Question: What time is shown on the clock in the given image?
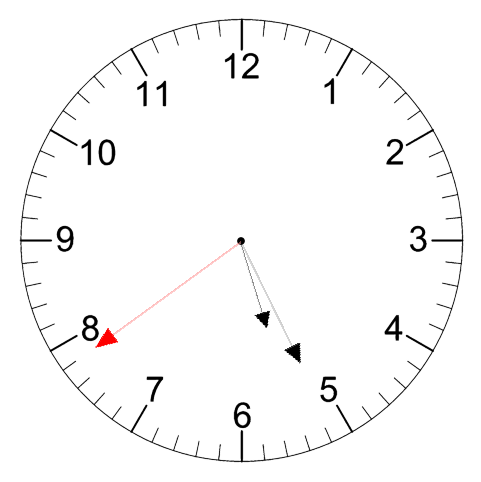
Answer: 05:25:39